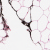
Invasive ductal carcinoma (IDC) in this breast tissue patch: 0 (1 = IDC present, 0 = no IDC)